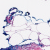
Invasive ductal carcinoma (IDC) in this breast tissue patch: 0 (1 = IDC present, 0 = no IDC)